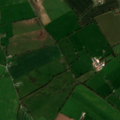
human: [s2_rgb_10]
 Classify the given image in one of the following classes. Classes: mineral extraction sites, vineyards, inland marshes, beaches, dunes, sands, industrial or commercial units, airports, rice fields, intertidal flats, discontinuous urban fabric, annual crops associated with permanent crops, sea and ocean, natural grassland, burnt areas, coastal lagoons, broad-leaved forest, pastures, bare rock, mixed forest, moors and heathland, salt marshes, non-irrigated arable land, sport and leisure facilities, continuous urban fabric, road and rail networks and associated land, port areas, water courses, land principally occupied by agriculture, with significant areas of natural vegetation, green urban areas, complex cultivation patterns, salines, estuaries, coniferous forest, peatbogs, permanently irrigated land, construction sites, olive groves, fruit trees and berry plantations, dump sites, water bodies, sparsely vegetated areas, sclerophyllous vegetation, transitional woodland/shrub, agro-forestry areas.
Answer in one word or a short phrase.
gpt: non-irrigated arable land, pastures